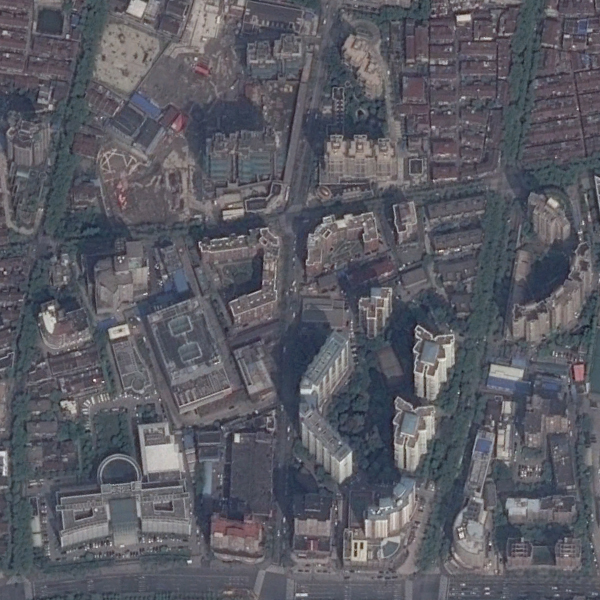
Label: Commercial